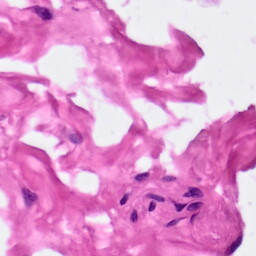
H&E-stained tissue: Pancreatic